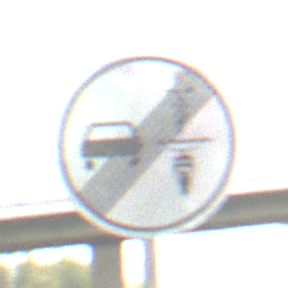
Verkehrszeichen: EndeVerbotUeberholenEinspurigeFahrzeuge
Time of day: SunriseSunset
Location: Outdoor (Suburban)
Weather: PartlyCloudy
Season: NotSpecified
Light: Natural